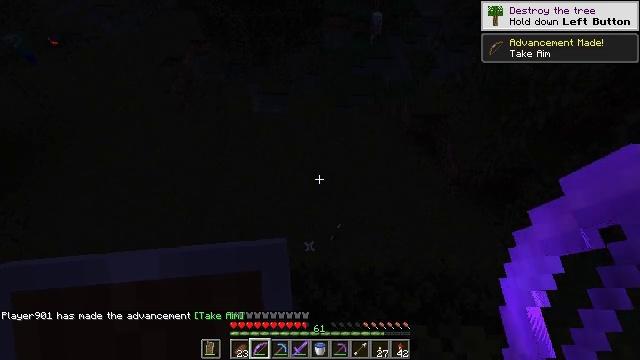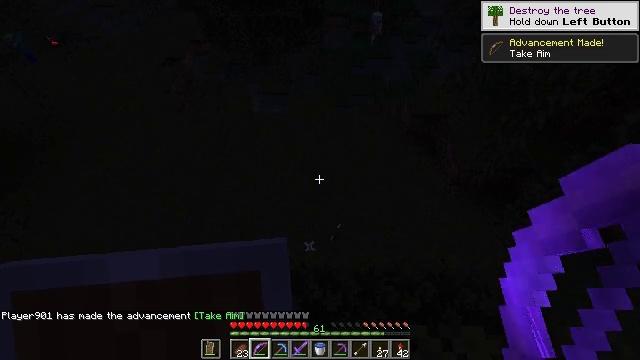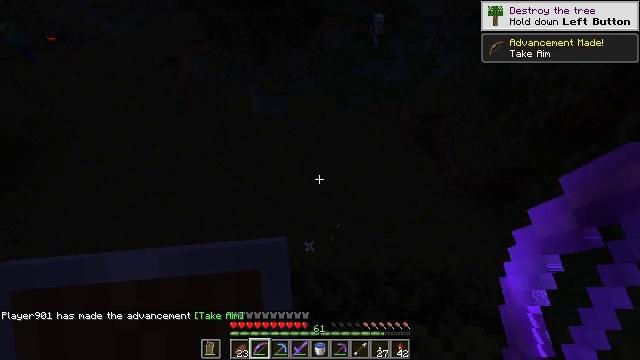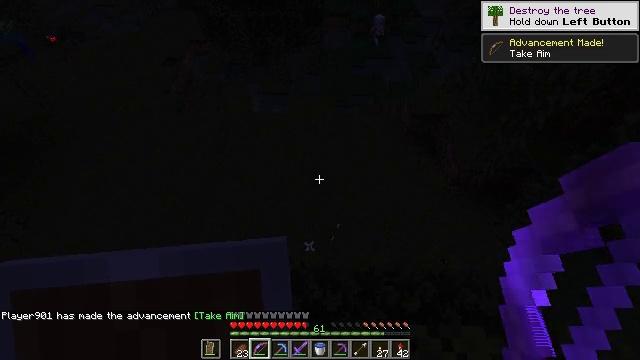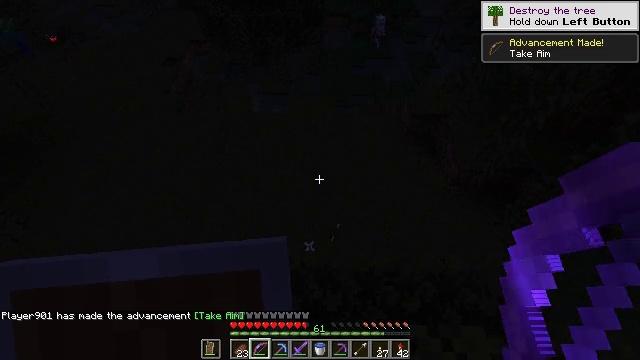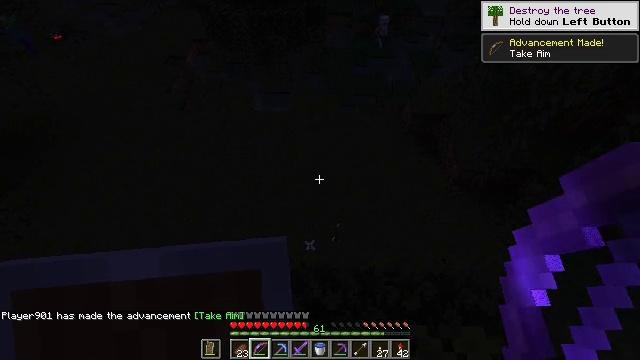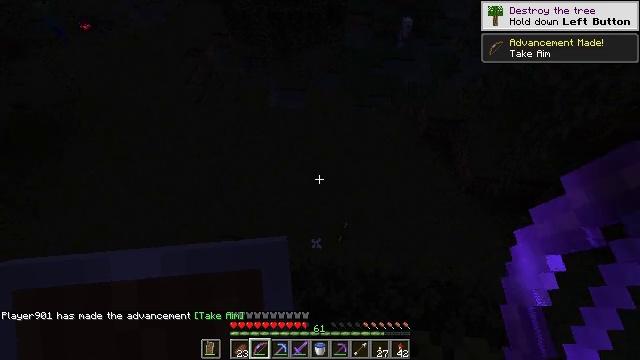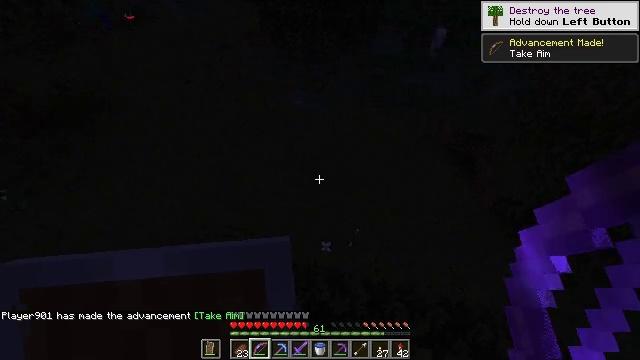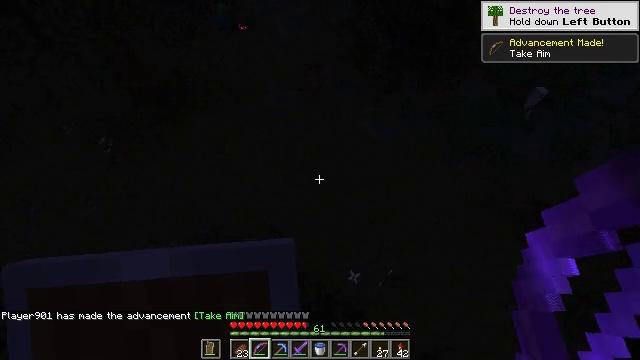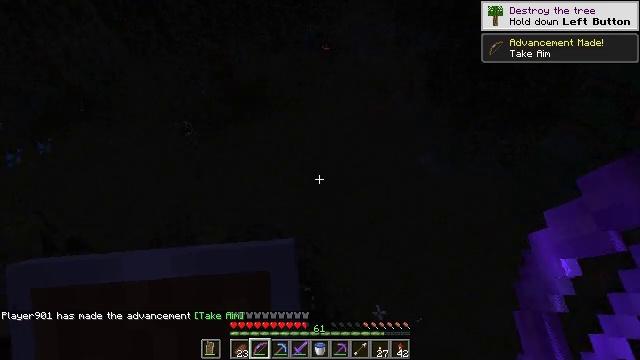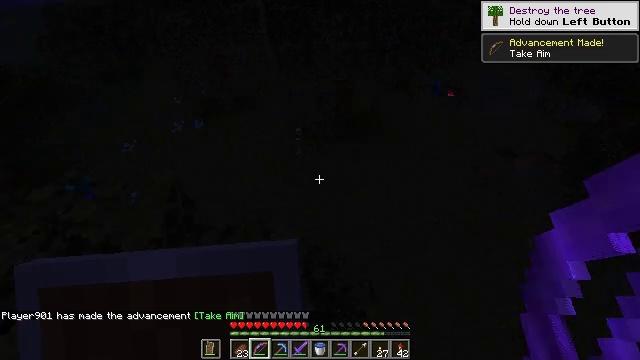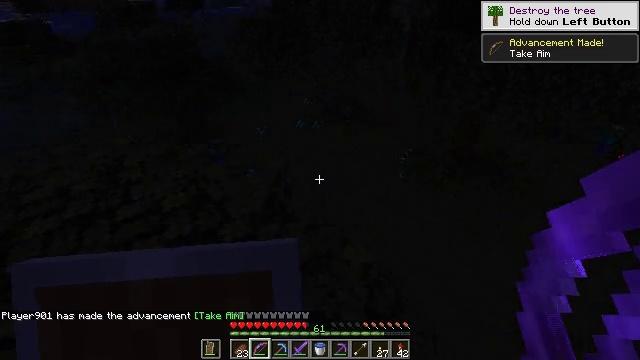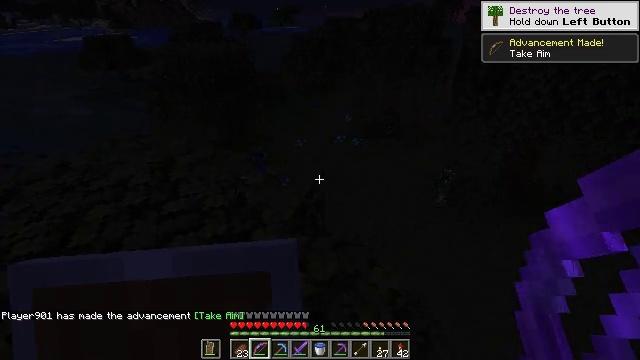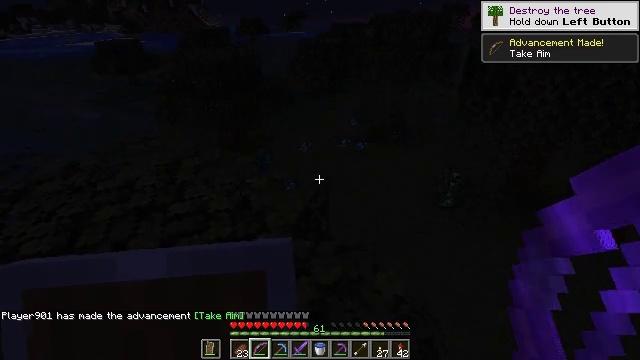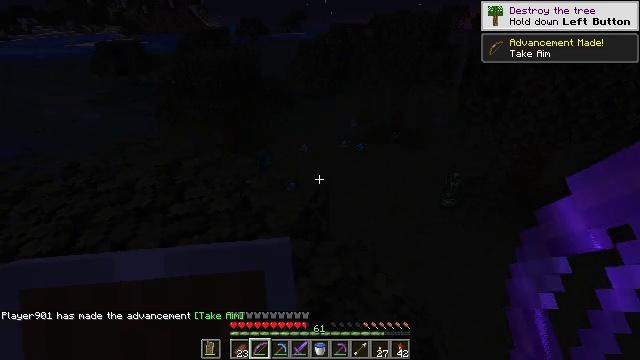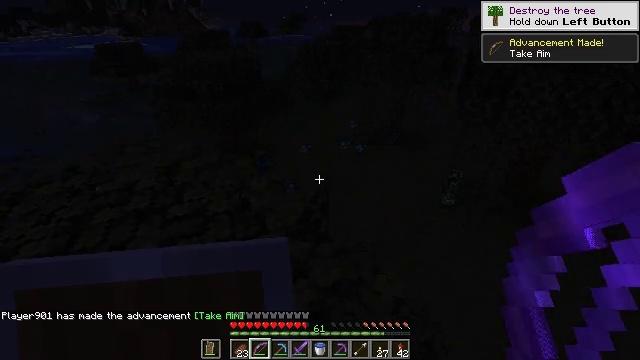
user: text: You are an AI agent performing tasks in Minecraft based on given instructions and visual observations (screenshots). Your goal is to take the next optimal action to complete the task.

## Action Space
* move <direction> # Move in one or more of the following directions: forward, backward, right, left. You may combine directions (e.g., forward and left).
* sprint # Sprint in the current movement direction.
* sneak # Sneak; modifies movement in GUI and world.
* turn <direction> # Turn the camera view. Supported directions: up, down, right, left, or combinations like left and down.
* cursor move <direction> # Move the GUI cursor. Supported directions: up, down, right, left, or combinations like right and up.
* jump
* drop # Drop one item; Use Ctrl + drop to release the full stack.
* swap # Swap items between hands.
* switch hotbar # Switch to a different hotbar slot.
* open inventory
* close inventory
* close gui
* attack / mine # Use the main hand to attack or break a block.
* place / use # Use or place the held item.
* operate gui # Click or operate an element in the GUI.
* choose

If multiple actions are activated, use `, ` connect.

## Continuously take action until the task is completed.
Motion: motion action
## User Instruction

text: Kill enemies.
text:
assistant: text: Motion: no_op
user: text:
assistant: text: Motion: no_op
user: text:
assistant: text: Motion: no_op
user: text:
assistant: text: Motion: no_op
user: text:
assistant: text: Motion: no_op
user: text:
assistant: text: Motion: turn left
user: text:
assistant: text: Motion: turn left
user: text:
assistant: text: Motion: turn left and up
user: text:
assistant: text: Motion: turn left and up
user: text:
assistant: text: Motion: turn left and up
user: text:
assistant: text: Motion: turn left and up
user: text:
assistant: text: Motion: turn left and up
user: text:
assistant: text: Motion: turn left
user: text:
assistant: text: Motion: no_op
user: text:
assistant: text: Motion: no_op
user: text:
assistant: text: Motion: turn up
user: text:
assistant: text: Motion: no_op
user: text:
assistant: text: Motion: move forward and move left
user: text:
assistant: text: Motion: move forward and move left
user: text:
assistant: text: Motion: move forward and move left
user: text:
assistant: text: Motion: move forward and move left
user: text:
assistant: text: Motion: move forward and move left
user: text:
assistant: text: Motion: move forward and move left
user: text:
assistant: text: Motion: move forward and move left
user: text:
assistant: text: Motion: move forward
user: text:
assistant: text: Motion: no_op
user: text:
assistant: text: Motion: no_op
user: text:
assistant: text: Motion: no_op
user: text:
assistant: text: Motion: no_op
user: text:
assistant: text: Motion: no_op